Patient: sex M, age 65
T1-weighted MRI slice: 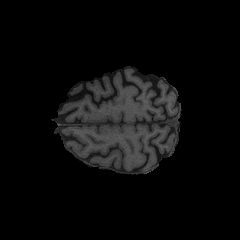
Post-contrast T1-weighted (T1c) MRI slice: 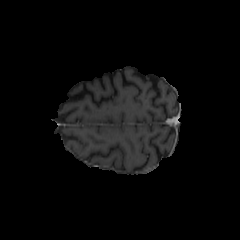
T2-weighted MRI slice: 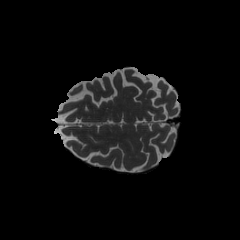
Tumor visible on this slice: no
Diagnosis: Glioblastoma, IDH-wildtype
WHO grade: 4